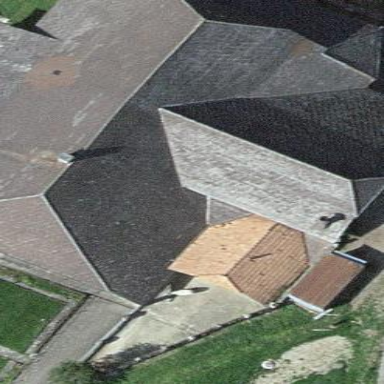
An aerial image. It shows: Farm building.